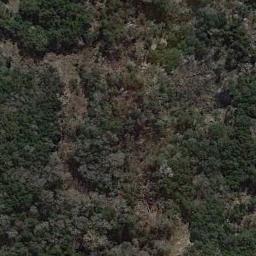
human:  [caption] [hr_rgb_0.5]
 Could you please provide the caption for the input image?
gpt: The forest is consist of dry trees and green trees .

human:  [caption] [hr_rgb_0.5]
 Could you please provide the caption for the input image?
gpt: Many trees with brown and green leaves are in a forest .

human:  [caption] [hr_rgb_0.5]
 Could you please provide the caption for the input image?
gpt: The forest has many dense green trees and sparse yellow trees and a road goes through the forest .

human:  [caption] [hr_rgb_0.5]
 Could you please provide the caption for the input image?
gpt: This is a dense forest, And the trees are dark yellow .

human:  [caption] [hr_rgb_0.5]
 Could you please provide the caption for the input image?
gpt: A forest with many brown trees and green trees .